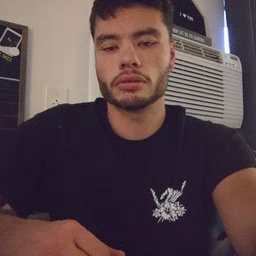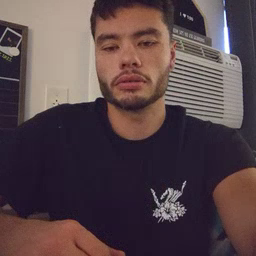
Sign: white